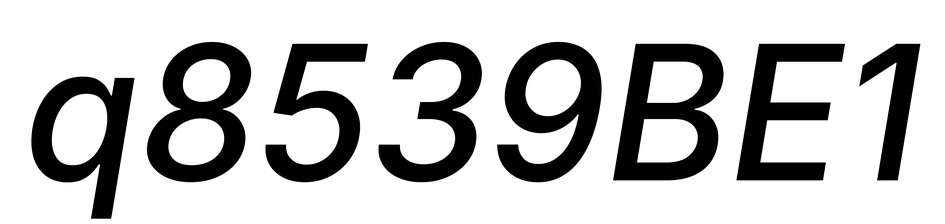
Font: Inter-Italic_Medium_Italic